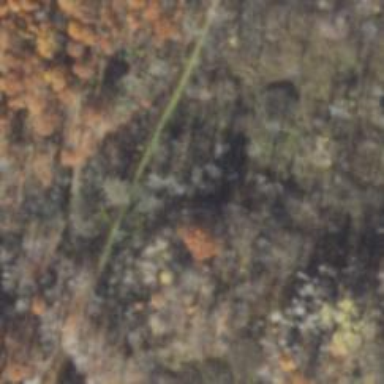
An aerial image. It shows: Track road.